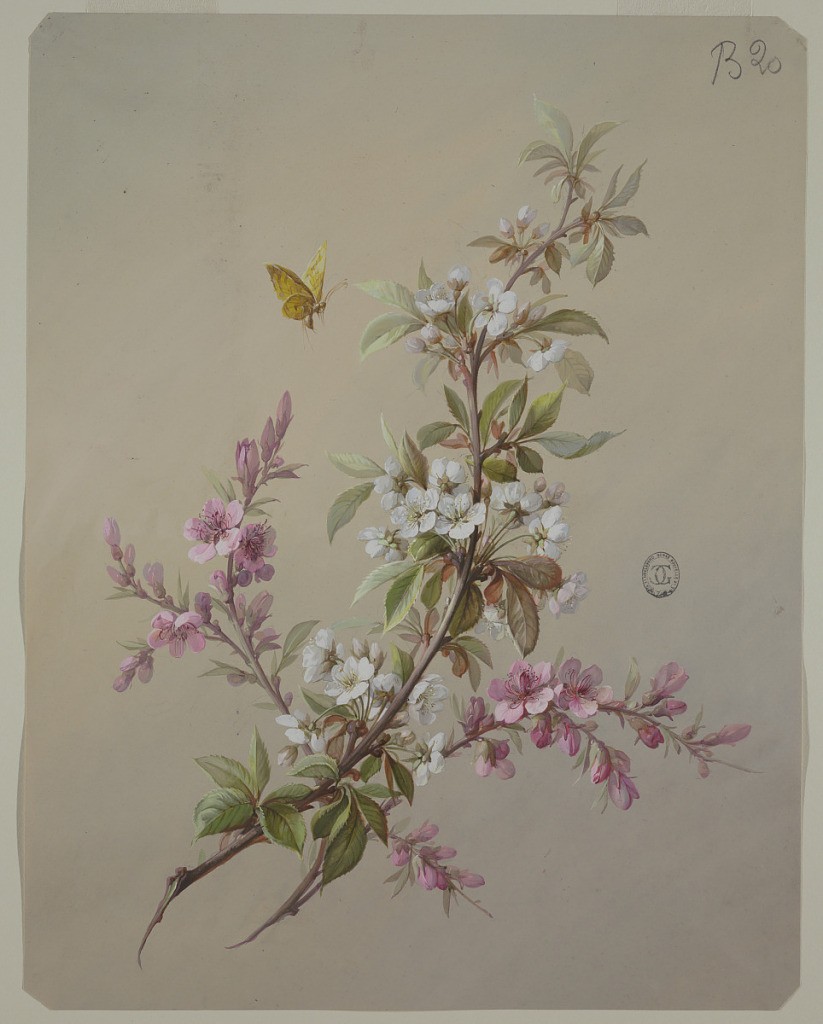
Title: Design for Wallpaper and Textiles: Flowers and Birds
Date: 19th century
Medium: Brush and gouache on beige paper
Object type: Drawing
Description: Branch with clusters of white flowers and foliage, placed diagonally, top towards the right. Toward bottom of branch, two more branches of purple flowers cross and extend beyond white branch on either side. A yellow butterfly flies towards the upper left of the white branch.